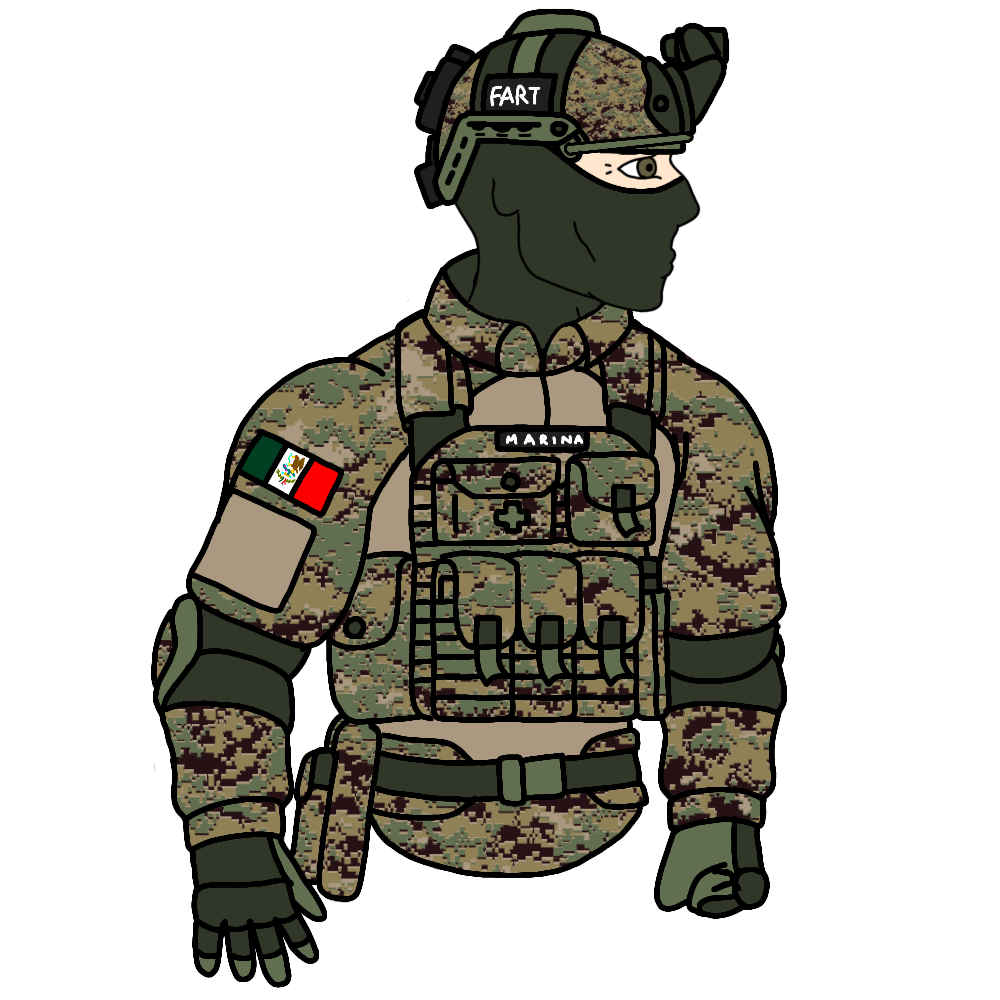
Label: 4_Yes_Chad